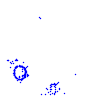
Particle: proton